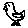
Label: bird